Question: While reading about the new grid system of bootstrap I asked myself, how do ad banners fit into such grid systems?
I am aware of responsive ads (ad sense, etc) but I still do not understand how those concepts apply to a skyscraper ad banner properly.
Here is a mock of what I am talking about:

Having a horizontal ad is fine but how does bootstrap help me to create such a layout?
Hiding the skyscraper for small devices is no problem, using grid helpers, but am I right, that I still need to mess with 'float: left;' and 'clearfix' for such a scenario?
Even if the skyscraper would be responsive and resize itself according to some column width, e.g 'col-md-2', etc, it still would require some sort of "row span" in order to span arbitrary rows.
just to make it clear: I am not asking for a complete markup all-dressed up, just for insights whether such a concept is outdated in responsive times or that this is still something for 'float: right' or 'position: relative' etc.
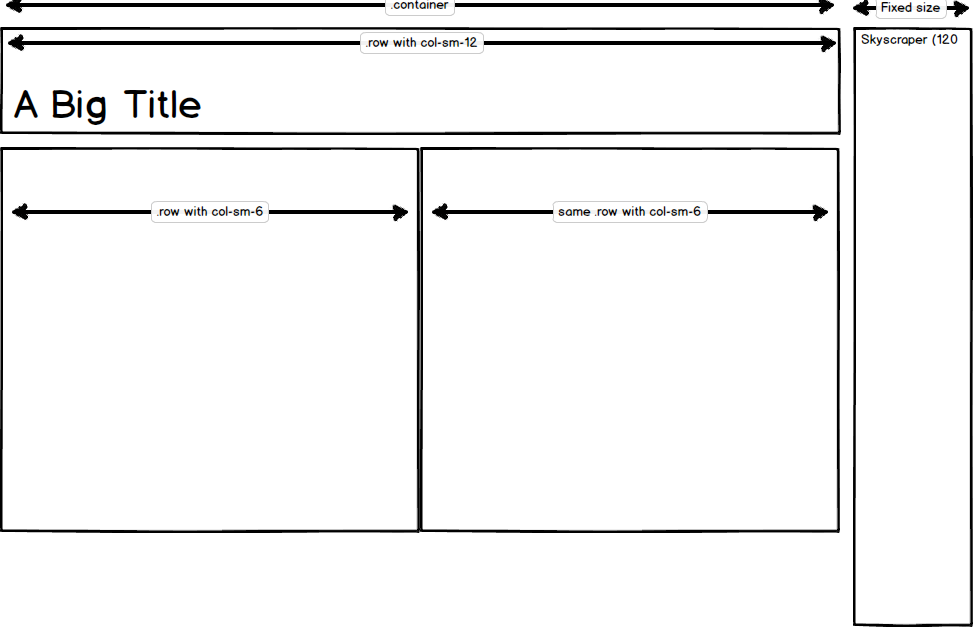
Answer: Bootstrap isn't designed to have a fixed width column. It is designed around percentage column widths.
However, you can use create media queries that follow Bootstrap's use of them. For "tablet" sized devices, Bootstrap sets the overall container to fixed width of 768px, like below.
'''
@media (min-width: 768px) {
.container {
width:750px
}
}
'''
You can make use of this knowledge to create two classes that divide the layout into two columns. One for with of content and one for the ads.
'''
@media (min-width: 768px) {
.col-left-width{
width: 625px;
}
.col-right-width{
width: 120px;
}
}
'''
This allows you to have a fixed right column width of 120px. But as the size of the screen changes, you can redefine the "left" column width to
'''
Container Width - 120 - Padding.
'''
In this case, the left column would be set to 625px.
I have a working sample at <URL>